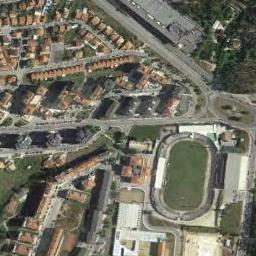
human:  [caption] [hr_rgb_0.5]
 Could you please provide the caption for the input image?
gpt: There are many brown buildings around the ground track field with a gray track .